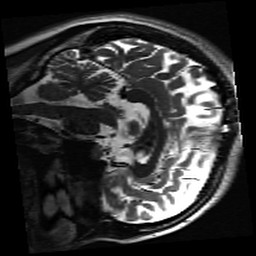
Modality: inplaneT2
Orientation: sagittal